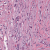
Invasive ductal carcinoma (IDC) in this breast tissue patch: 1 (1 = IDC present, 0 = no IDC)